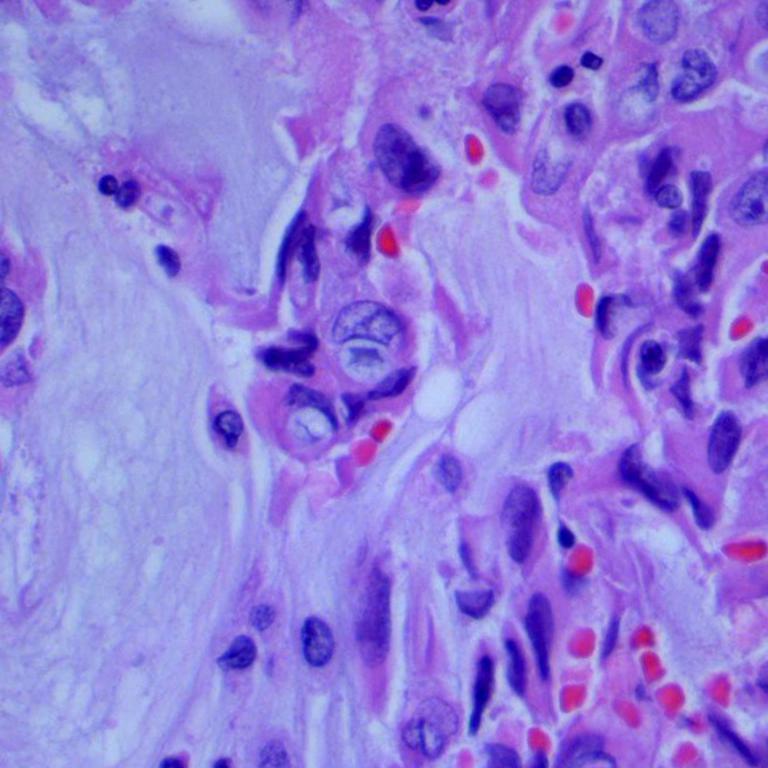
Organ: lung
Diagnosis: adenocarcinomas